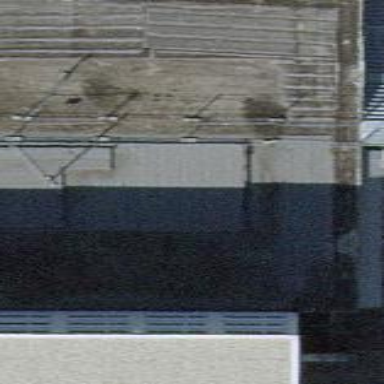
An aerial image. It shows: Industrial building.